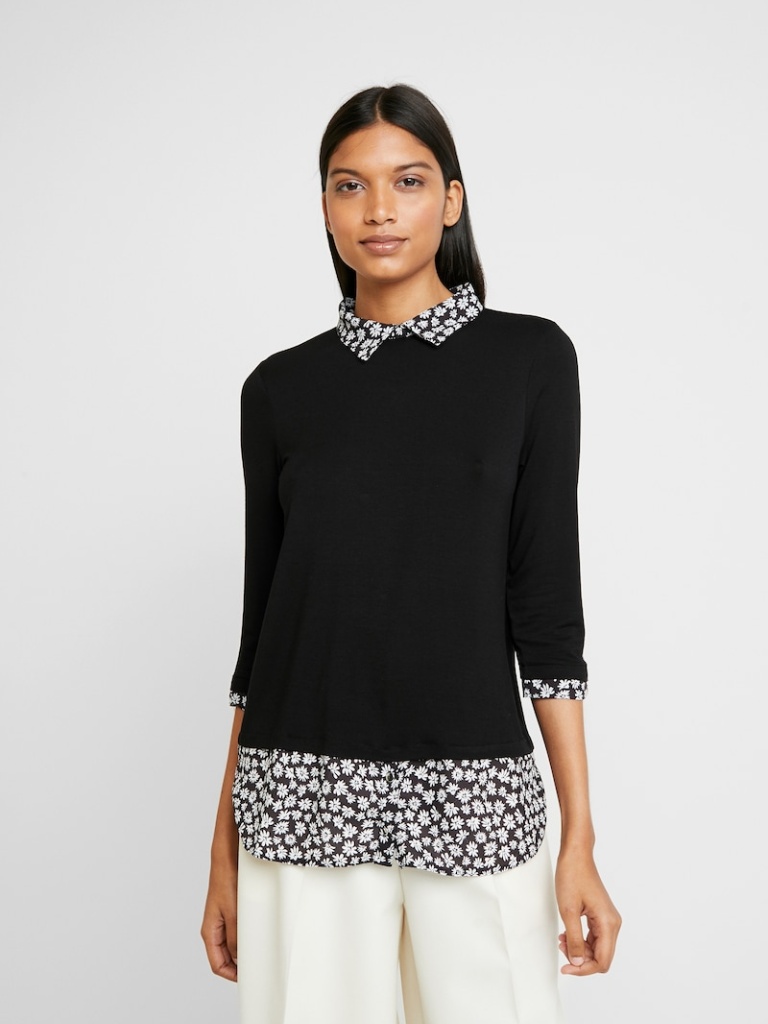
cotton relaxed a long-sleeved with rolled-up sleeves hip length Untucked peter-pan blouse